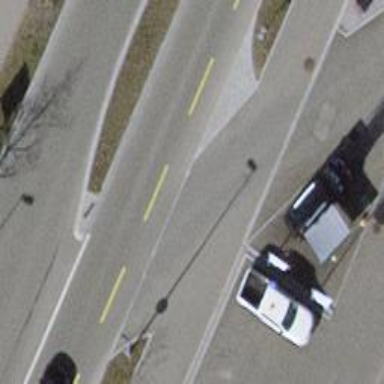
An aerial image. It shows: Unmarked crossing on the road.